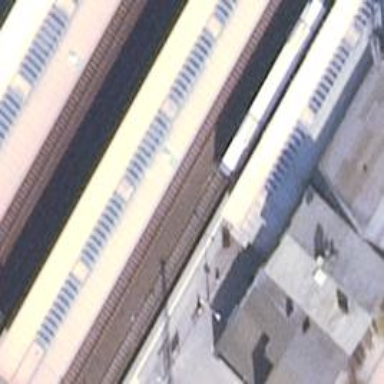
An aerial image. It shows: Stop position for public transport at railway stop.